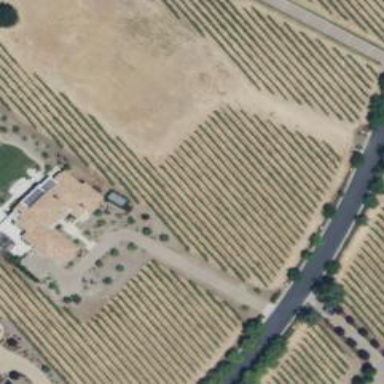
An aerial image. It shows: Vineyard growing grapes.